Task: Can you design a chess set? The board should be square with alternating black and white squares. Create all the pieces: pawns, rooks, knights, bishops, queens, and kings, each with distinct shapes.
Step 3651:
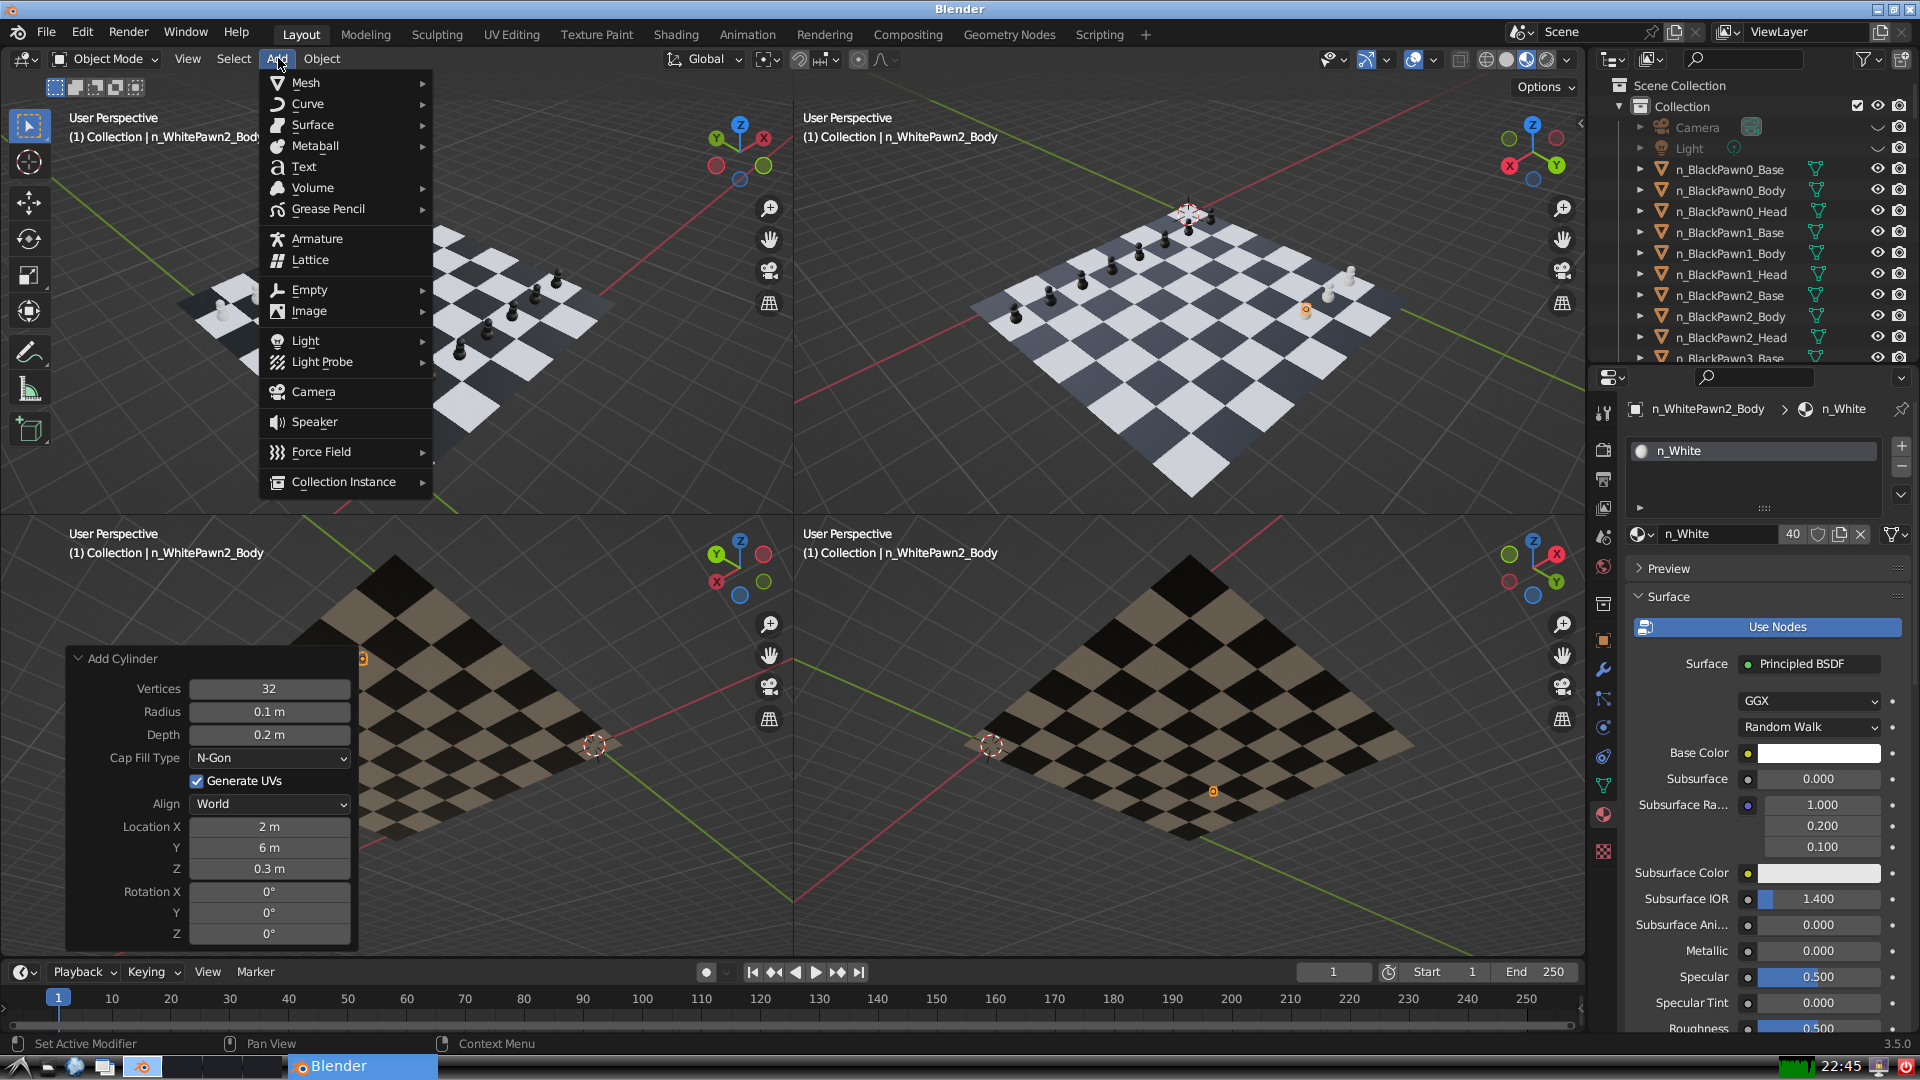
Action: {"mouse_move": [304, 82]}